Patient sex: M
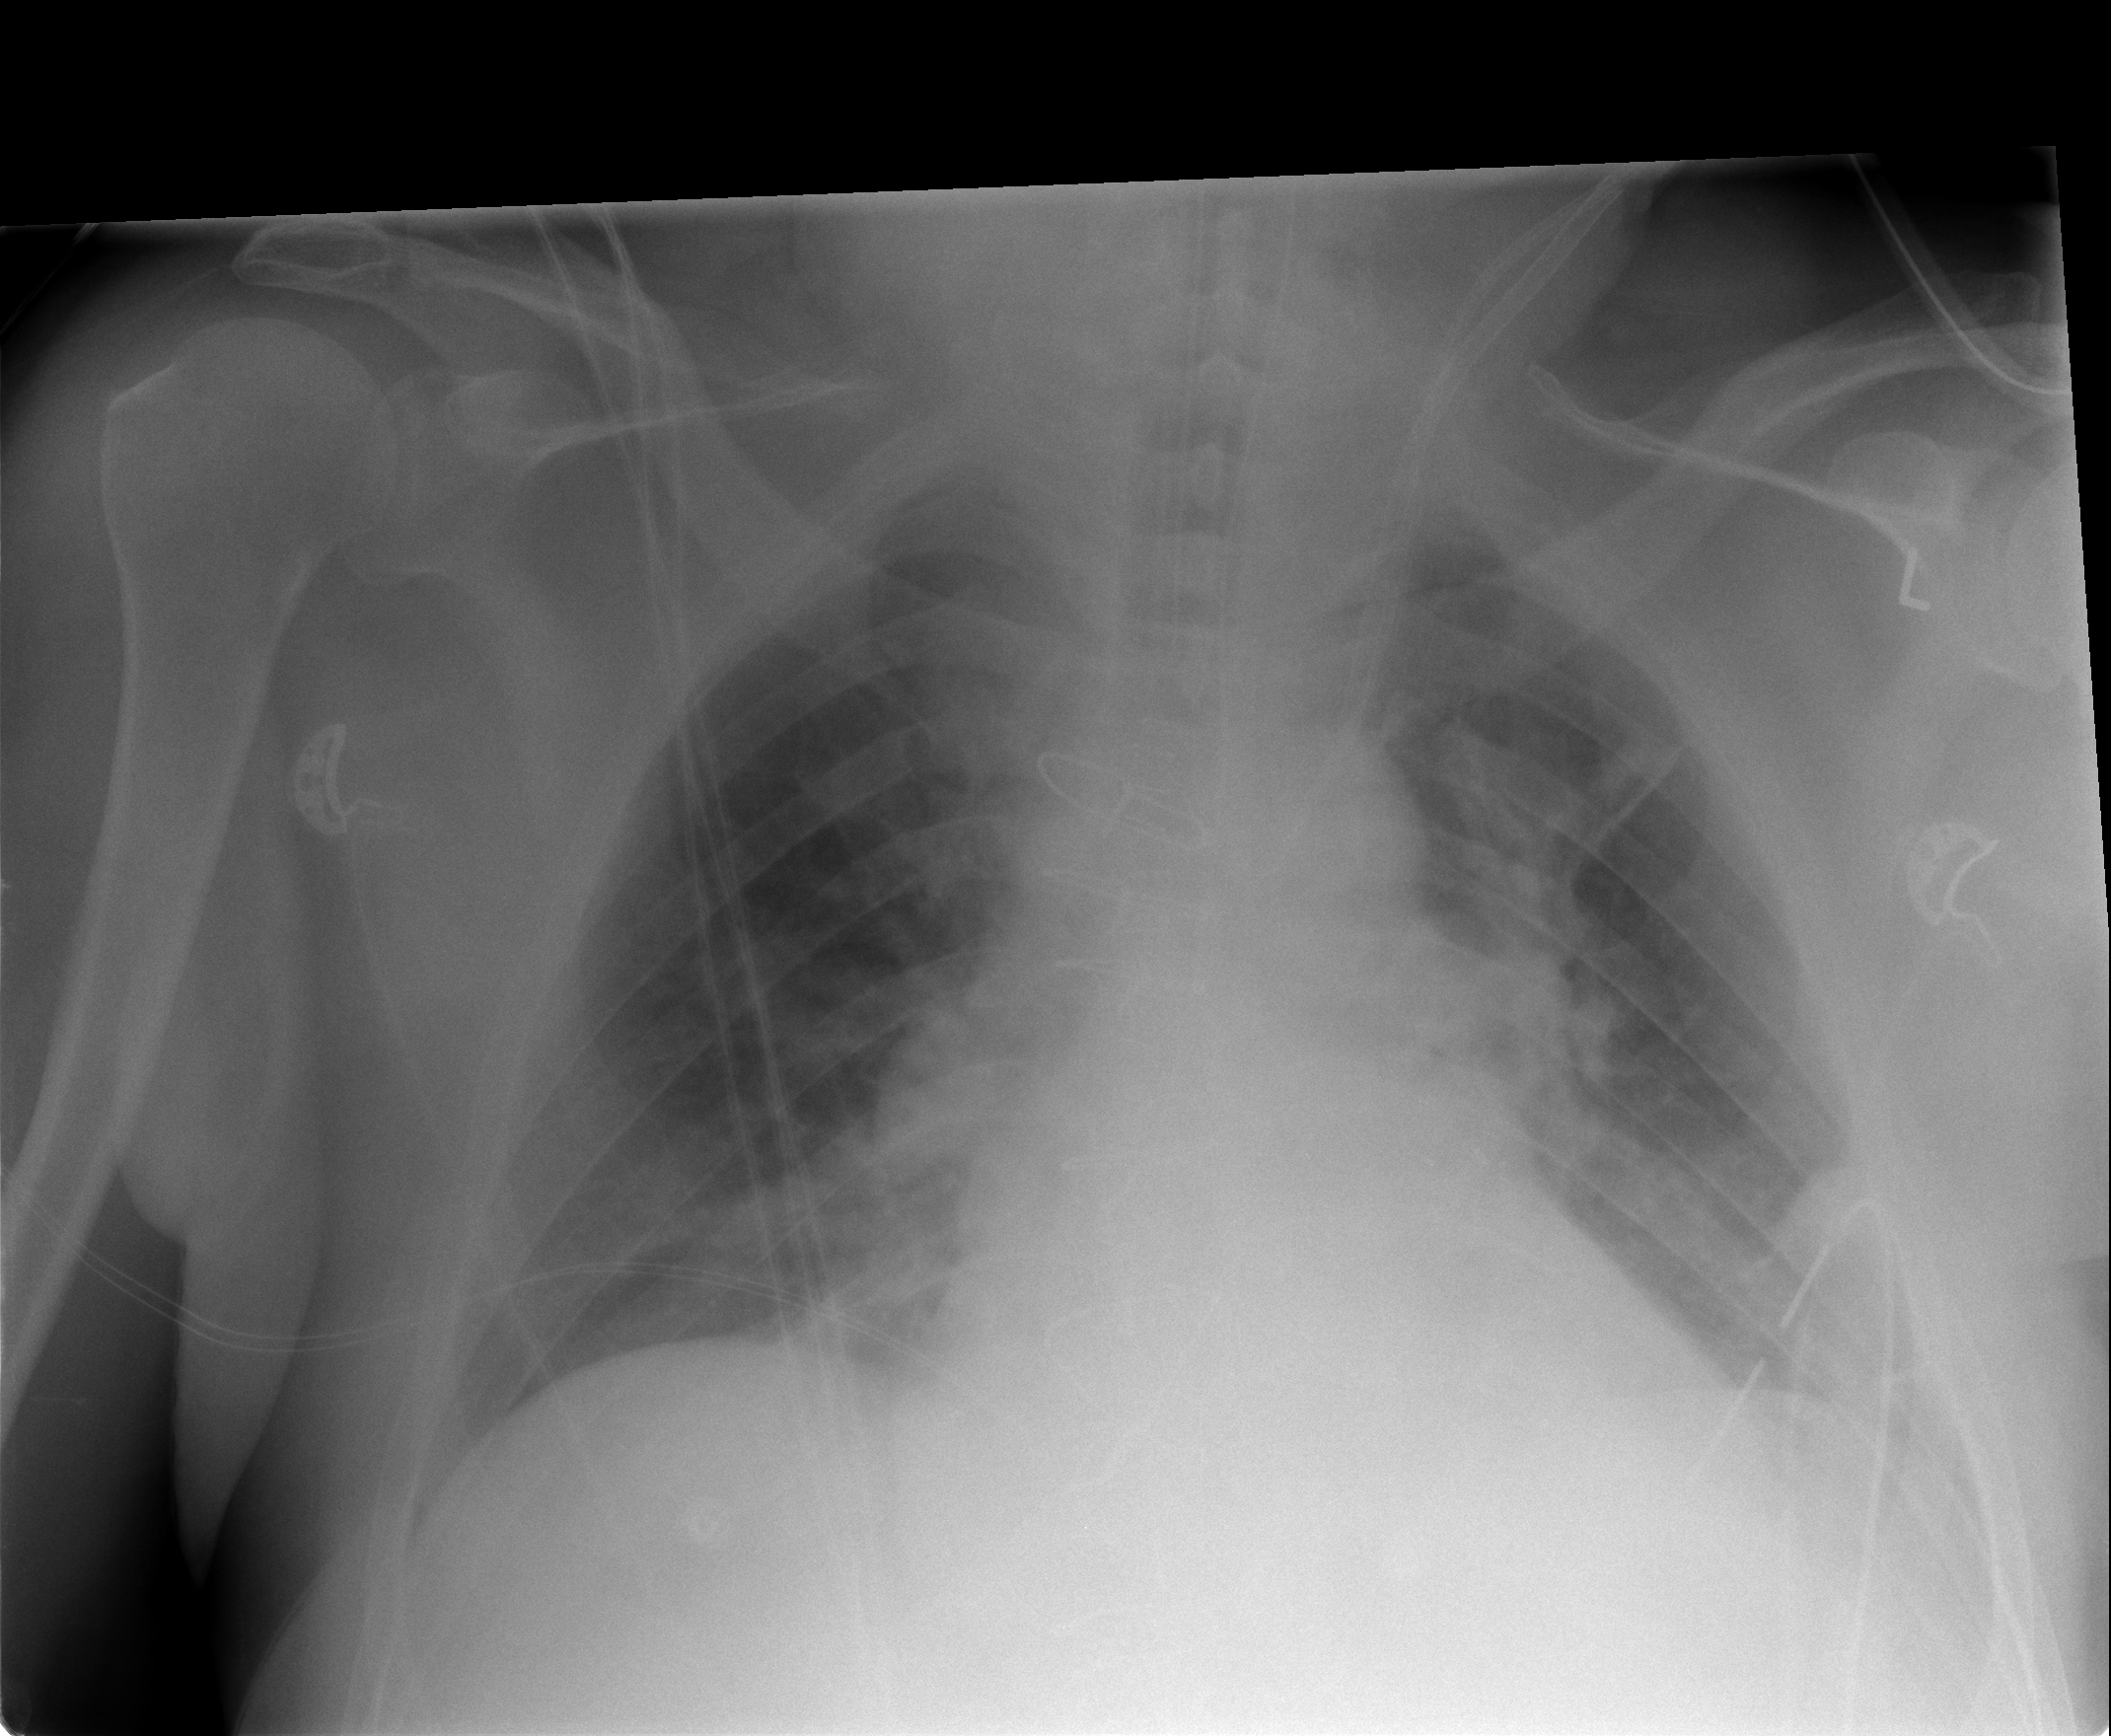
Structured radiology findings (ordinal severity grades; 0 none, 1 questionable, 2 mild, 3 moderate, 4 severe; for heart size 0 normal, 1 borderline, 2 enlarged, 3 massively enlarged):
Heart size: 1
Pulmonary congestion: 2
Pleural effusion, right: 0
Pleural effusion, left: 0
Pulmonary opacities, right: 0
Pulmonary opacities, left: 0
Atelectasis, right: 0
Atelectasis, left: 2